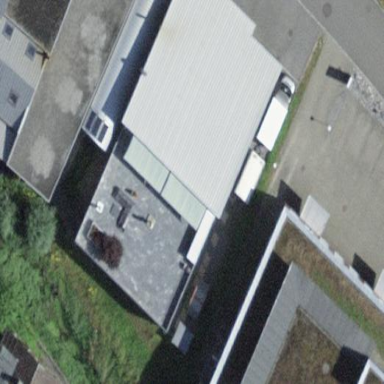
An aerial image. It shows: Commercial building.